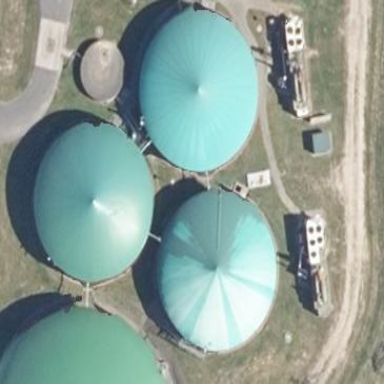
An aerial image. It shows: Storage tank with man-made structure.